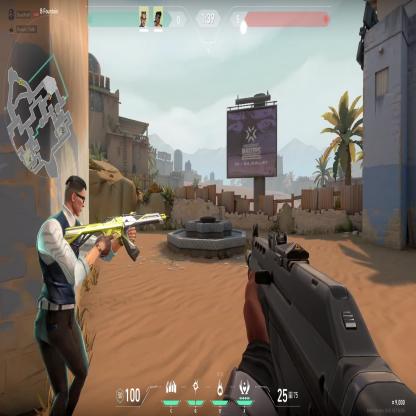
Label: teammate